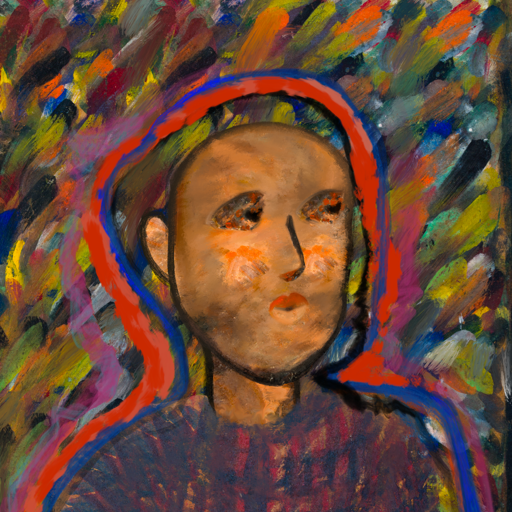
Background: An_Impression, Head And Neck Side: Gypsy_Queen, Face Side: Gypsy_Queen, Bust: In_The_Sun, Hair Side: Experience, Head Accessory: Blank, Second Necklace: Blank, Necklace: Blank, Baby: Blank